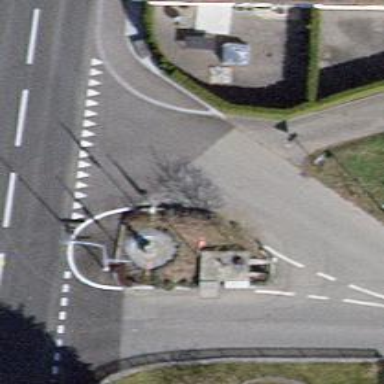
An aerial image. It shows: Fountain.